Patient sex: F
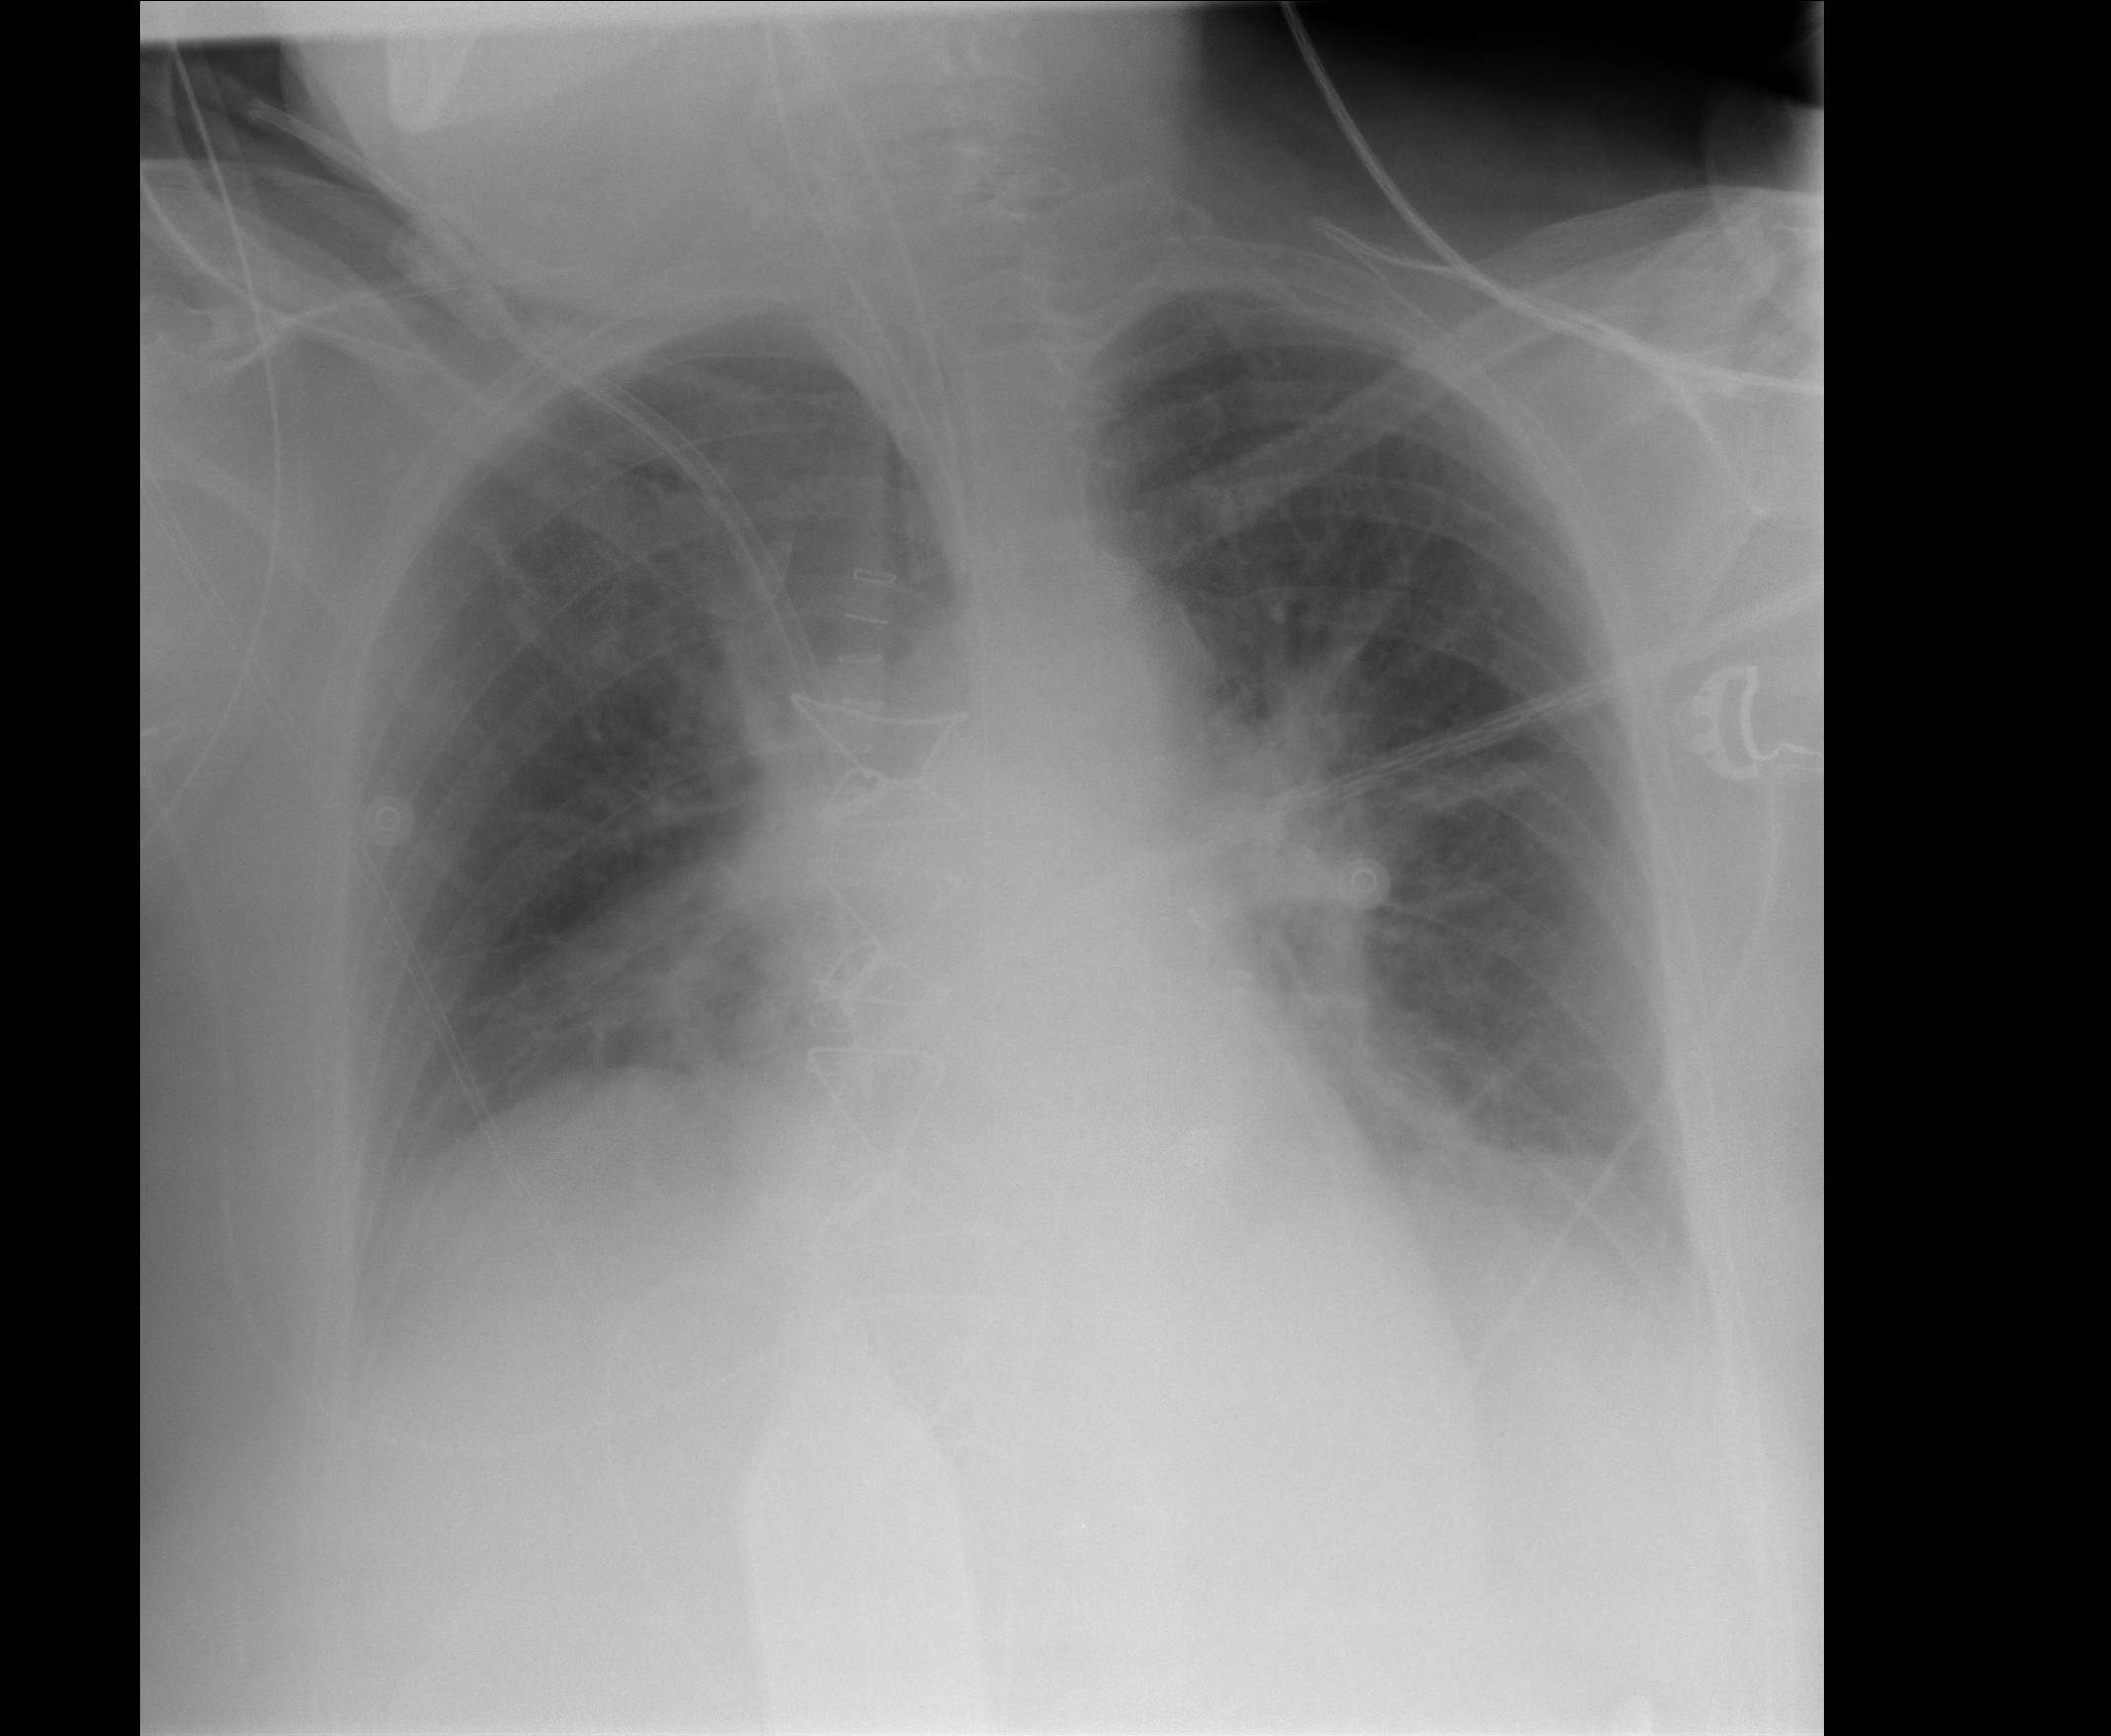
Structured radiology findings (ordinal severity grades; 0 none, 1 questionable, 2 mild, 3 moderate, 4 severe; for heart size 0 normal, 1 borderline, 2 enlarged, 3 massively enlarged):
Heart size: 0
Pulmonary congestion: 0
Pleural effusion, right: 1
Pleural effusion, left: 2
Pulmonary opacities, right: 0
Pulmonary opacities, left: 0
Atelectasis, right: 0
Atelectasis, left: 0